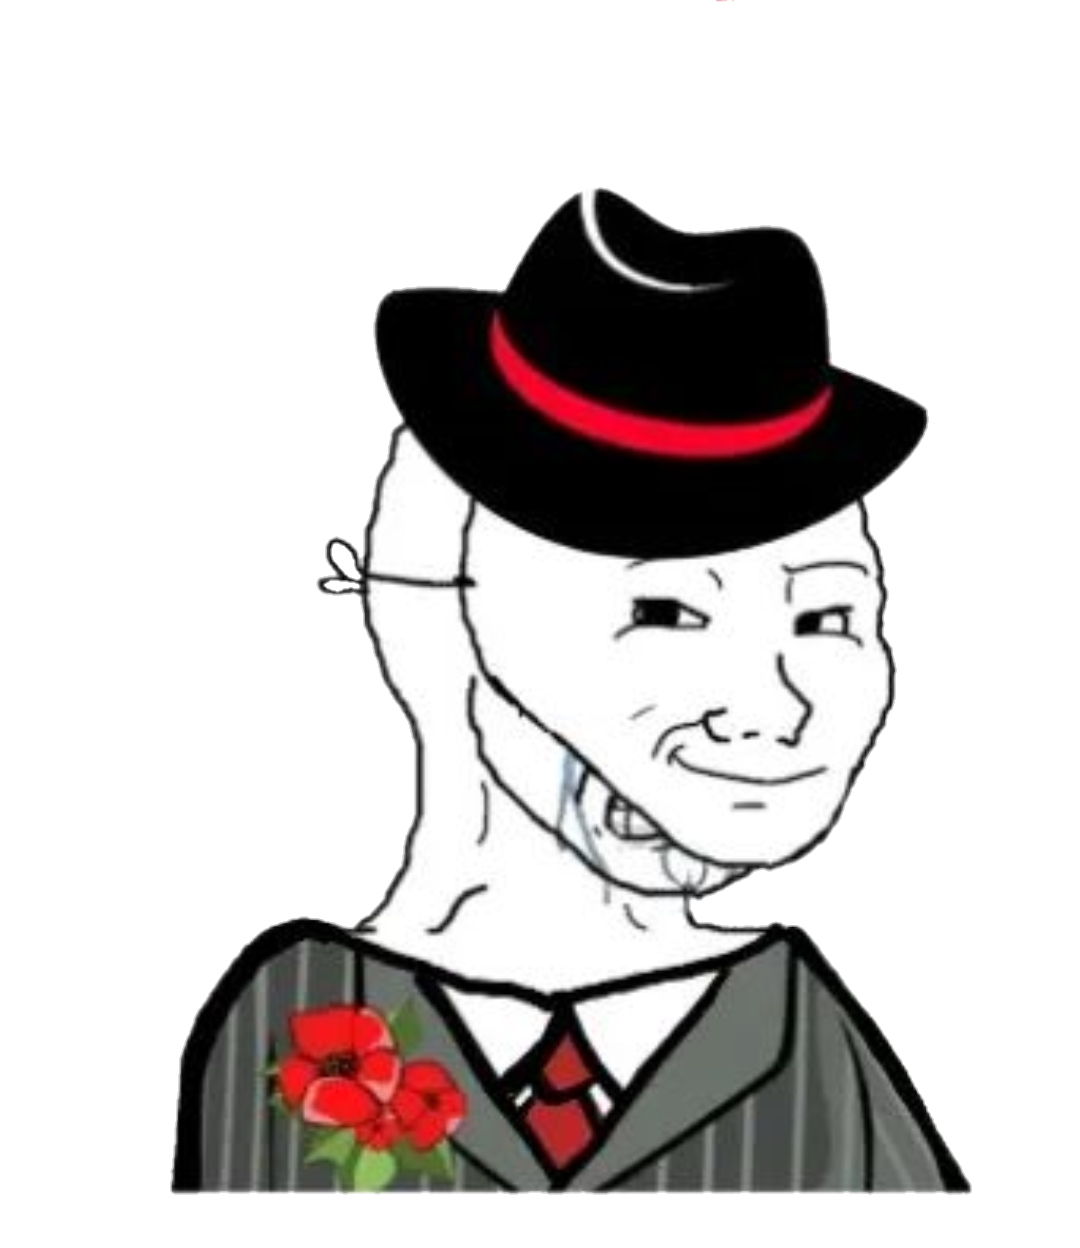
Label: 5_Crying_Wojak